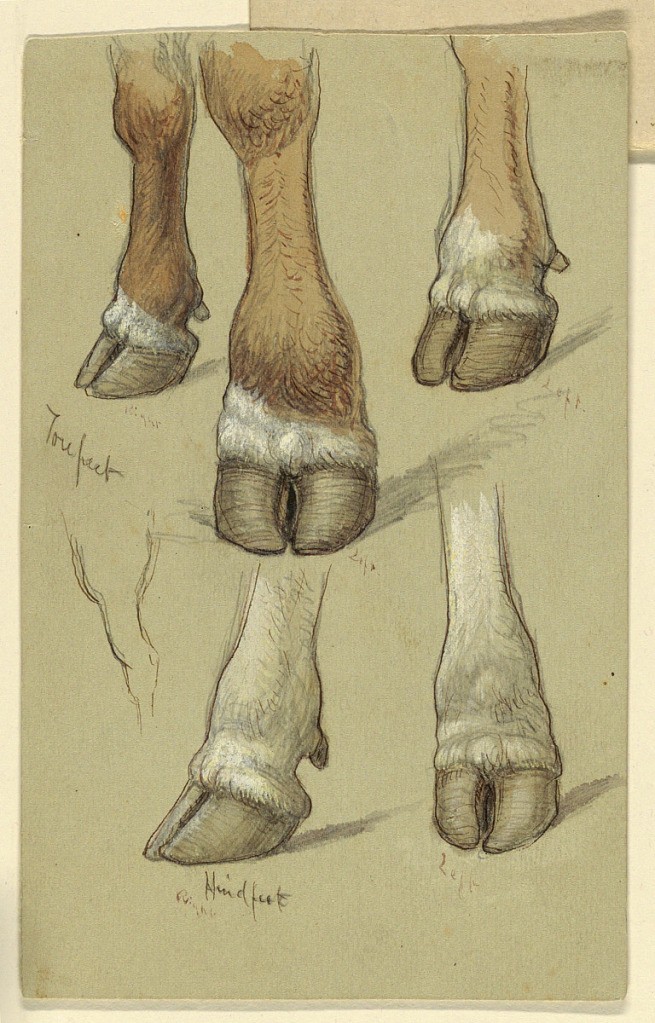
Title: Studies After Cattle
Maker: Samuel Colman, American, 1832–1920
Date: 1871
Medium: Brush and watercolor and white gouache, pen and brown ink, graphite on light brown paper
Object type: Drawing
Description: Five studies of the hooves and lower legs of cattle. Forefeet, above, from a brown cow or ox. Hindfeet, below, of a white animal. Outline of leg, at left. Each hoof labelled below in pen and brown ink with right or left. Verso: At top, an eye, an ox with lowered head, shown obliquely. At bottom, the upper part of the body shown from the lowered head, which has been erased.